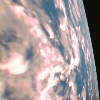
Label: cloud